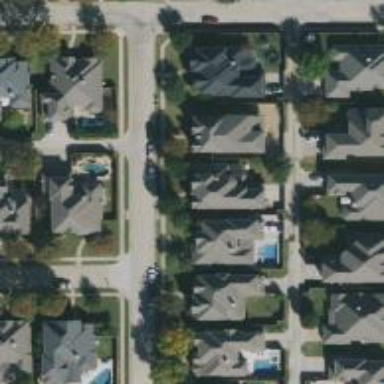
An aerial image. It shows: Alley classified as service road.